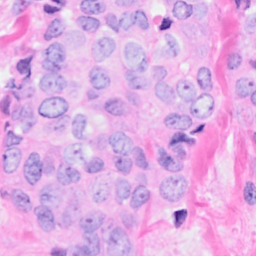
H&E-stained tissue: Breast